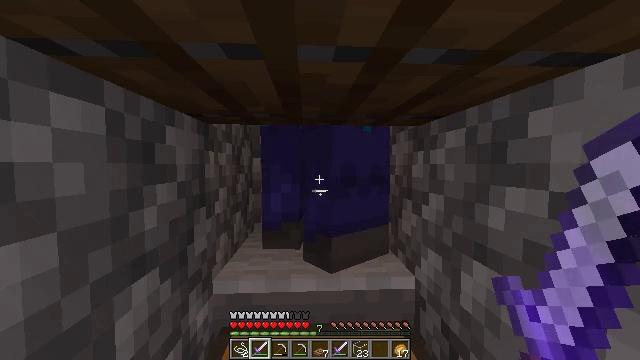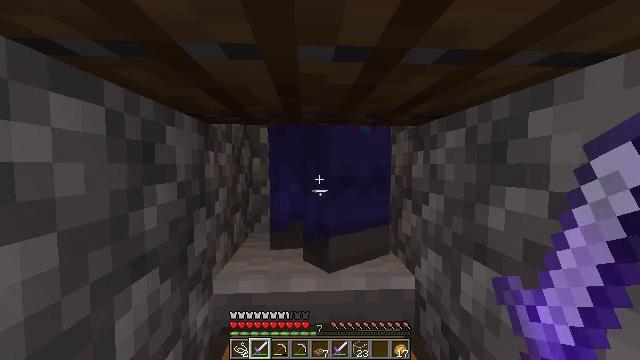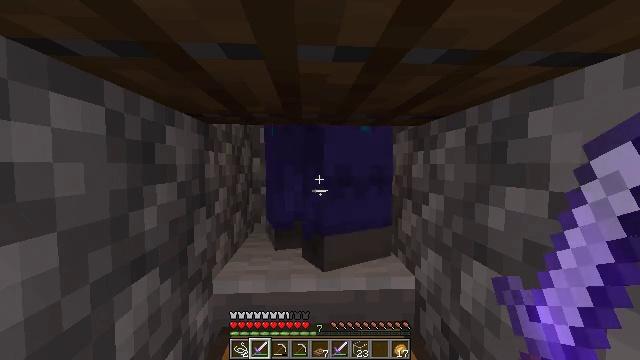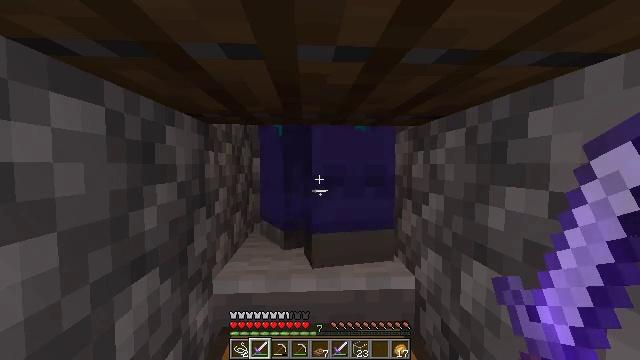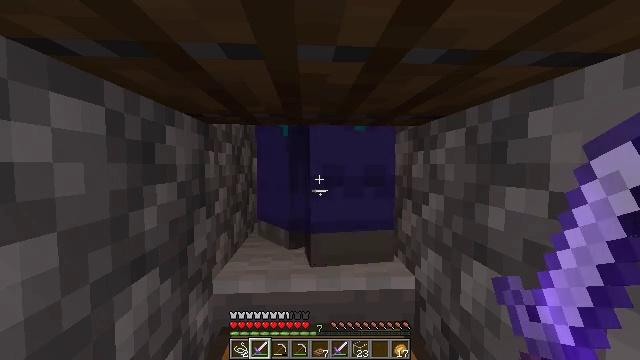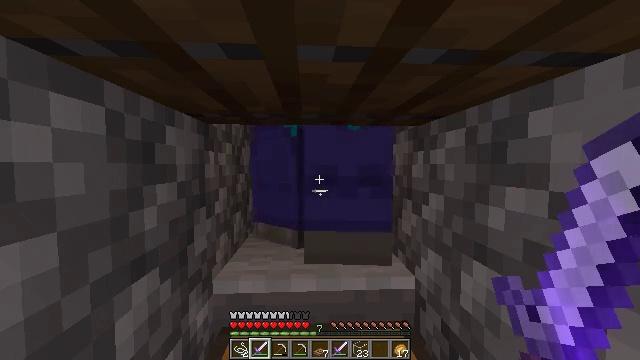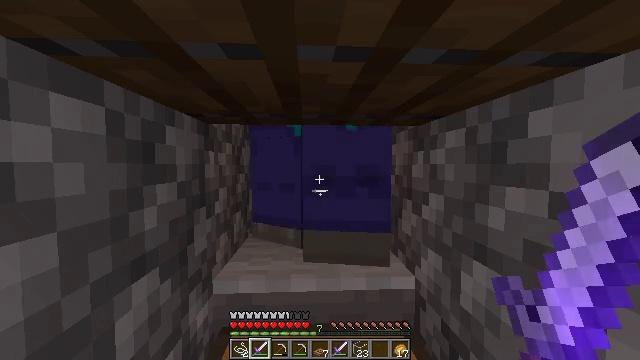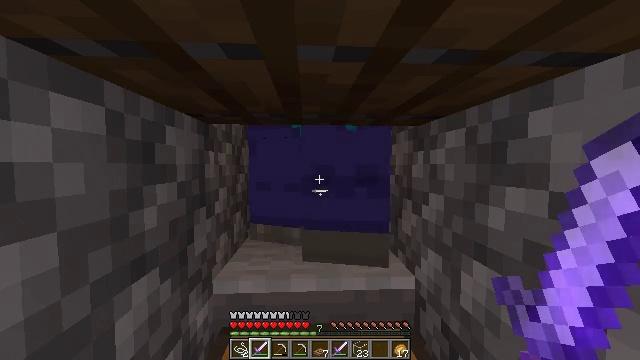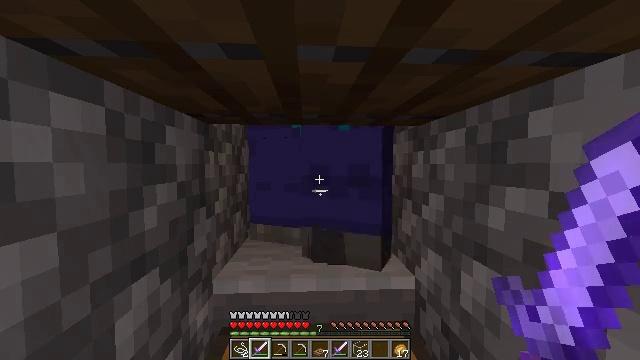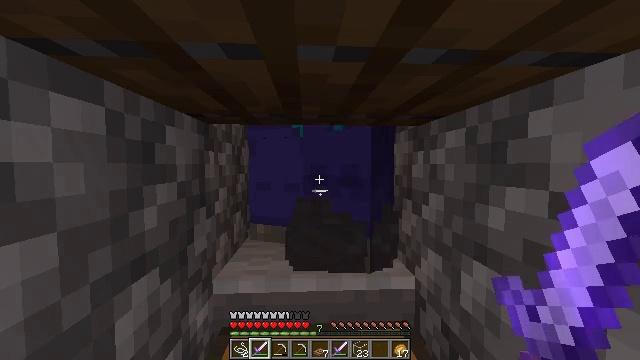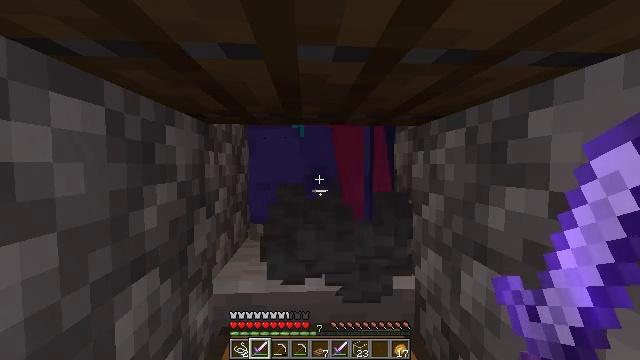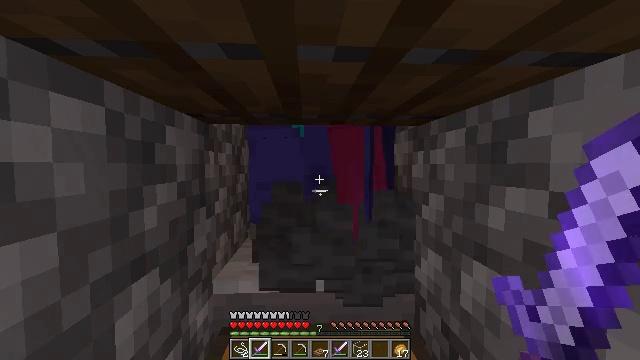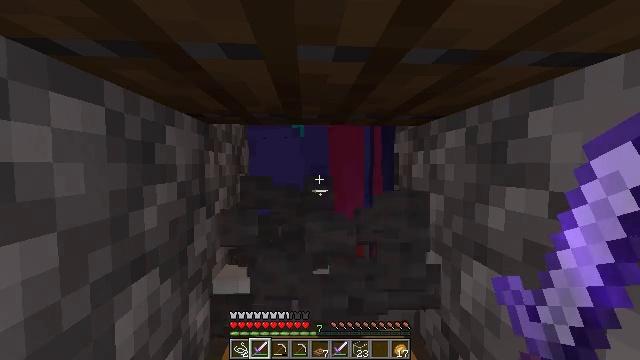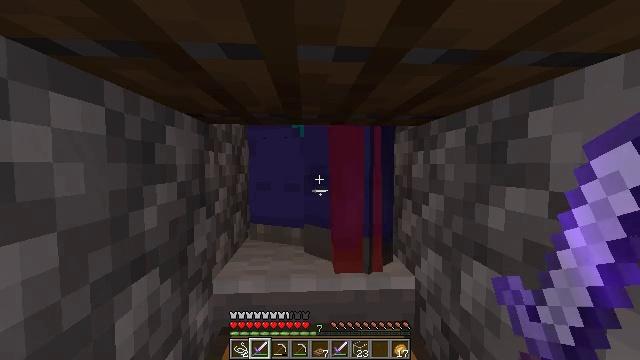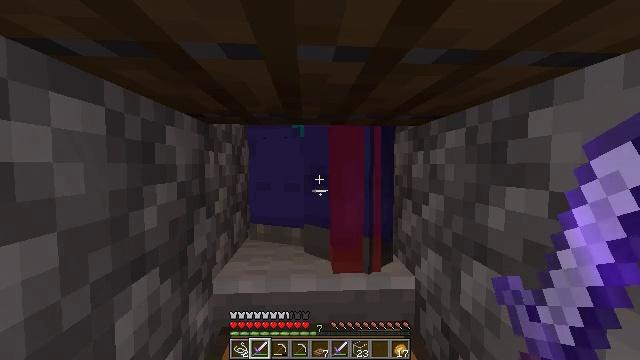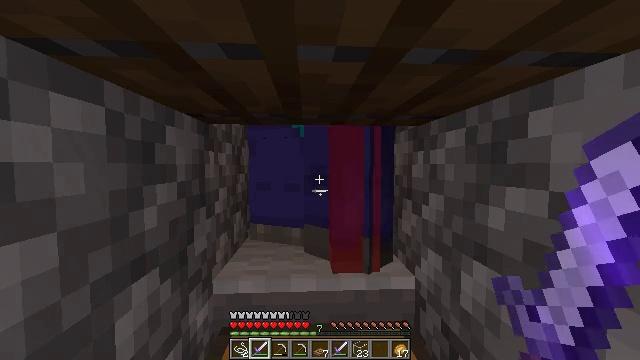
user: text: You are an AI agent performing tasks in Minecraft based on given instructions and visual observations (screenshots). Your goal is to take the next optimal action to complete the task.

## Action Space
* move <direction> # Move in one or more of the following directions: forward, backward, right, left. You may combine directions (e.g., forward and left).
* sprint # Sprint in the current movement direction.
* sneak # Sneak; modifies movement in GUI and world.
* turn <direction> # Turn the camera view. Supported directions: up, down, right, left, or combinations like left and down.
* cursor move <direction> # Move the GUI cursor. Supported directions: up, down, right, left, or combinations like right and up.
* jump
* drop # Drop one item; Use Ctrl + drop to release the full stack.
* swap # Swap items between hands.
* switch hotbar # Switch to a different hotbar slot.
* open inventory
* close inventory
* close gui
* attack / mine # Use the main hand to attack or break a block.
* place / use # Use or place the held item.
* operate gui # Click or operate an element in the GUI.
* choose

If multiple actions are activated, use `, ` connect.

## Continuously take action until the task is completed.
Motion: motion action
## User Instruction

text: Hunt the zombie.
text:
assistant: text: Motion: no_op
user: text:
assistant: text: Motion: no_op
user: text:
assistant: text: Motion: no_op
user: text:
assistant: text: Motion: no_op
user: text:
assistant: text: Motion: no_op
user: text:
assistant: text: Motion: no_op
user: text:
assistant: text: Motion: no_op
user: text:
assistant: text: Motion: no_op
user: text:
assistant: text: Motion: no_op
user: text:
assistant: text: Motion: no_op
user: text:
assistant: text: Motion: no_op
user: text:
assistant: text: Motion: no_op
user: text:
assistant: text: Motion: no_op
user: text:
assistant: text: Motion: no_op
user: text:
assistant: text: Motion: no_op
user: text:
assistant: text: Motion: no_op
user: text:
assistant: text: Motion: no_op
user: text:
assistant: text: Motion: no_op
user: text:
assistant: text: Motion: no_op
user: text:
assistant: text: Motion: no_op
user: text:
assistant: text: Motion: no_op
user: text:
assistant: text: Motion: no_op
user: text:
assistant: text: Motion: no_op
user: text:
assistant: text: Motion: no_op
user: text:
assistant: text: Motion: no_op
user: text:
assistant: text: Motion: no_op
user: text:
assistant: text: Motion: no_op
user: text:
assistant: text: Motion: no_op
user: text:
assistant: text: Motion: no_op
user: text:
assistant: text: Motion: no_op